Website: bh-photo
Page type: cross-sells
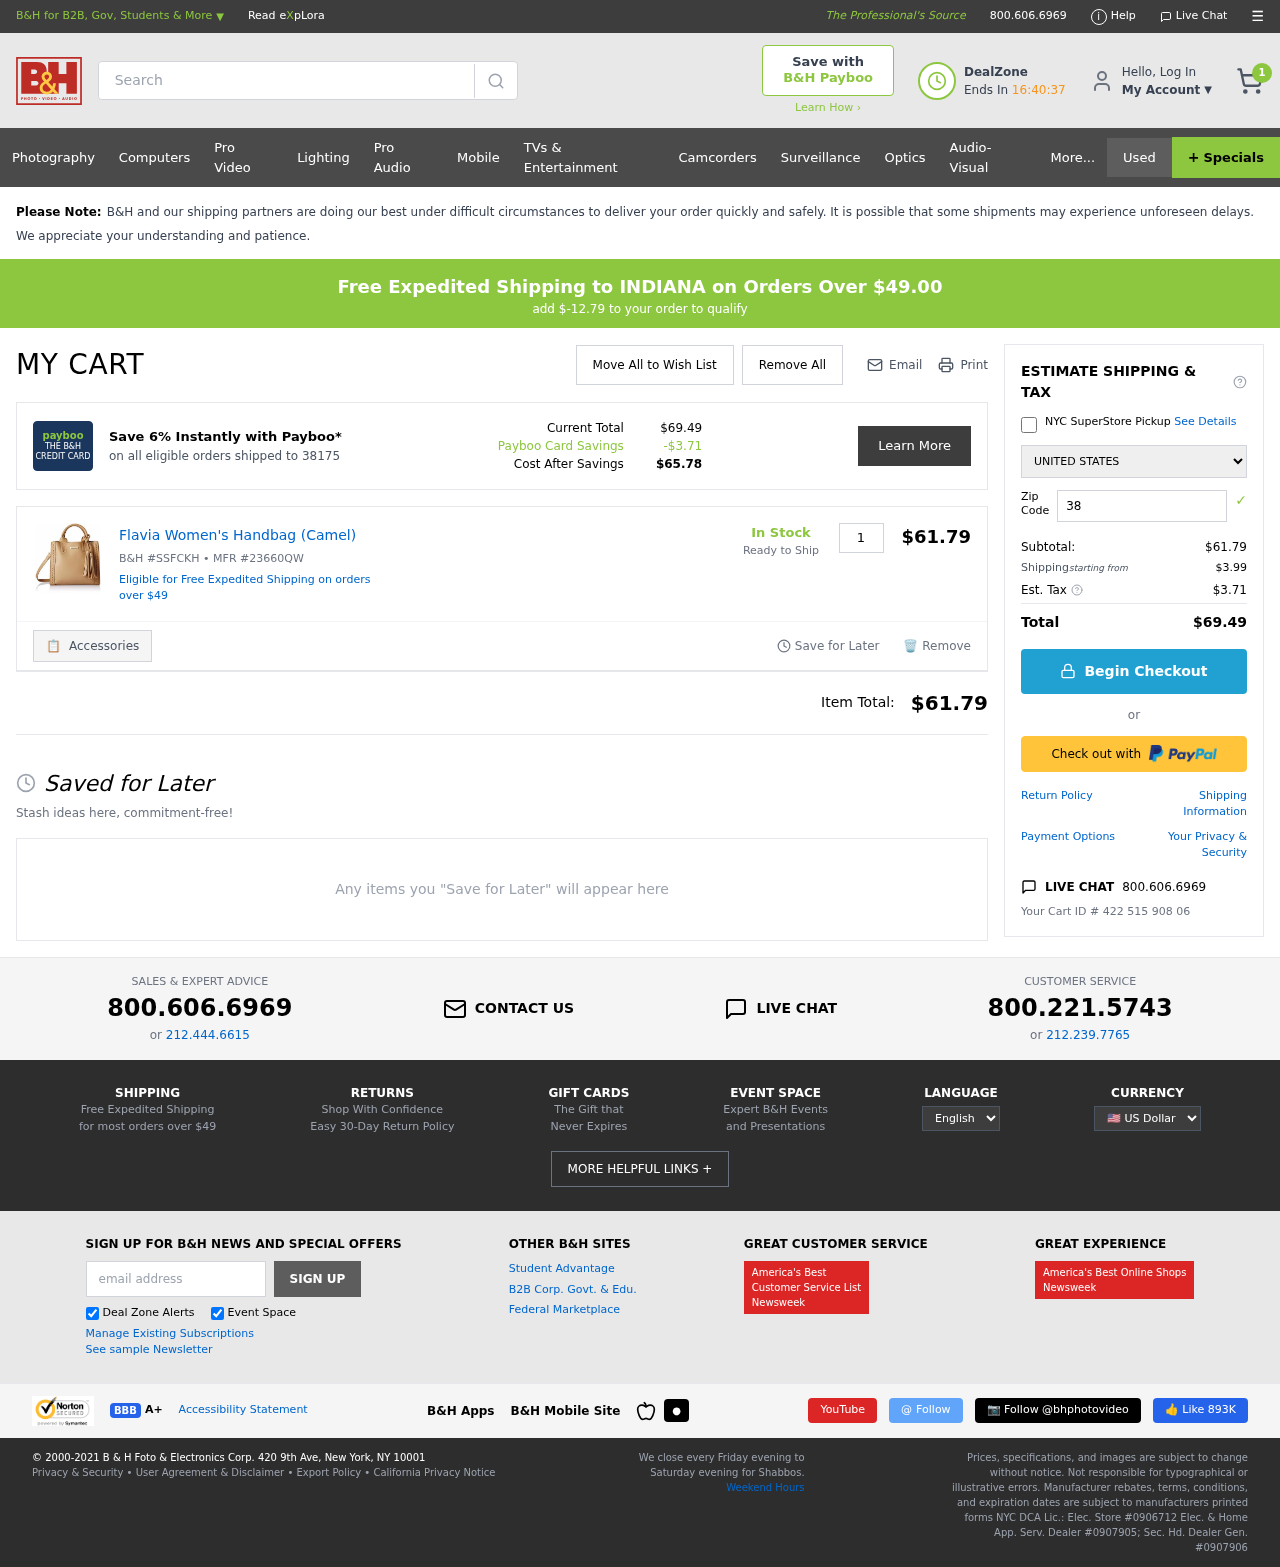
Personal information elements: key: PII_COUNTRY
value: United States
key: PII_POSTCODE
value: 38175
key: PII_STATE
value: INDIANA
Product elements: key: PRODUCT1_NAME
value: Flavia Women's Handbag (Camel)
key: PRODUCT1_PRICE
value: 61.79
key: PRODUCT1_QUANTITY
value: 1
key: PRODUCT1_SKU
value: B&H #SSFCKH
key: PRODUCT1_MFR
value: MFR #23660QW
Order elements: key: ORDER_NUM_ITEMS
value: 1
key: SHIPPING_THRESHOLD_REMAINING
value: $-12.79
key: ORDER_TOTAL
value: $69.49
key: ORDER_SUBTOTAL
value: $61.79
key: ORDER_SHIPPING_COST
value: $3.99
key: ORDER_TAX
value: $3.71
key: ORDER_ID
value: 422 515 908 06
Search elements: key: HEADER_SEARCH
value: Search
Other elements: key: PAYBOO_SAVINGS
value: -$3.71
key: COST_AFTER_SAVINGS
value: $65.78